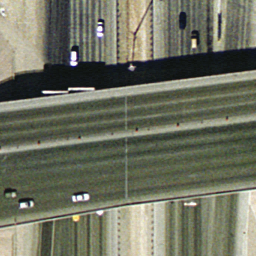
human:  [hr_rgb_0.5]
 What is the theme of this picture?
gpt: overpass

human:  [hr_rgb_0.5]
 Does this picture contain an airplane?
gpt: no

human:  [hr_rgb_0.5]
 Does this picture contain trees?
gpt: no

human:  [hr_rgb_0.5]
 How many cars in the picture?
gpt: seven